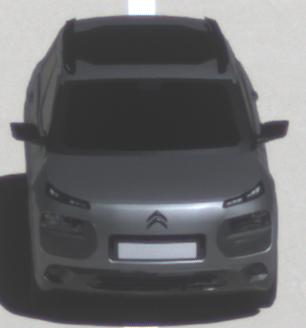
Make: Citroen
Model: C4 Cactus PureTech 75
Detailed model: C4 Cactus
Model produced from: 2014/09
Model produced until: 2015/03
Doors: 5
Color: gray
Road condition: dry road
Daytime: midday
Contrast: high contrast